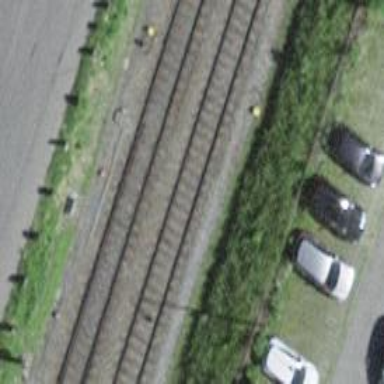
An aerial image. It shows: Railway switch.